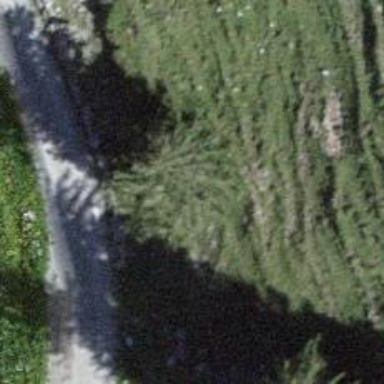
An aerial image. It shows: Evergreen tree with needle-leaved leaves.